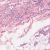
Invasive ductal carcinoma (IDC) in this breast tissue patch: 1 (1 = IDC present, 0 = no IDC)